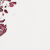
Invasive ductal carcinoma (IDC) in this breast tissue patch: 0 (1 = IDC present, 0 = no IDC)